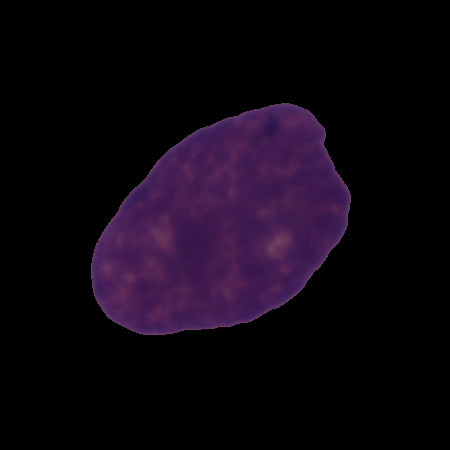
Label: cancer